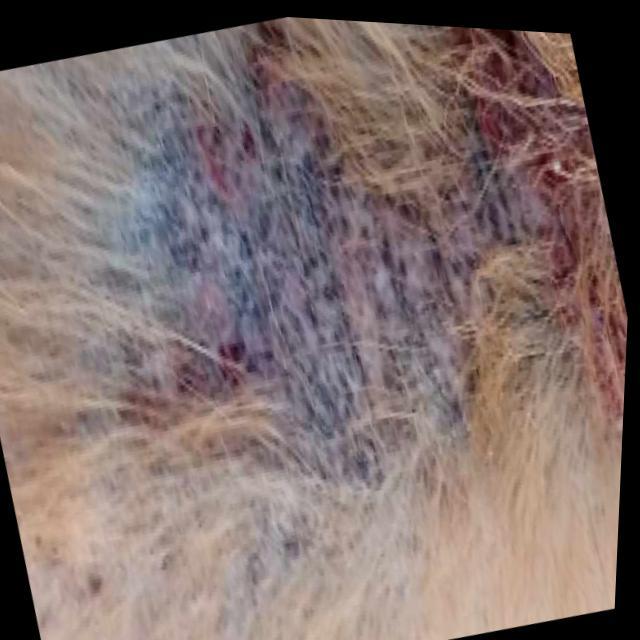
Canine demodicosis (Demodex mange) — caused by Demodex canis mites. Presents with alopecia, follicular papules, pustules, and comedones. Often localized on face and forelimbs.